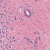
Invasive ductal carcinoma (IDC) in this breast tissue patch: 1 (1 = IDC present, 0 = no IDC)